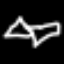
Label: square